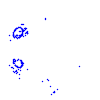
Particle: kaon